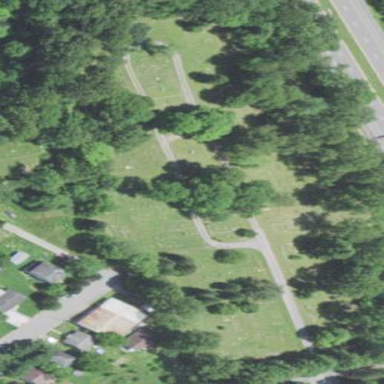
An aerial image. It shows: Cemetery.